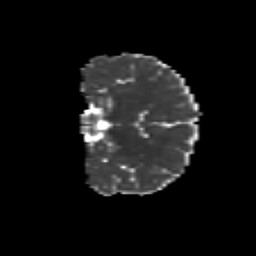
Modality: MD
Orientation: coronal
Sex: male
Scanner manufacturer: siemens
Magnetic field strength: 3 T
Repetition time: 5 s
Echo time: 0.071 s